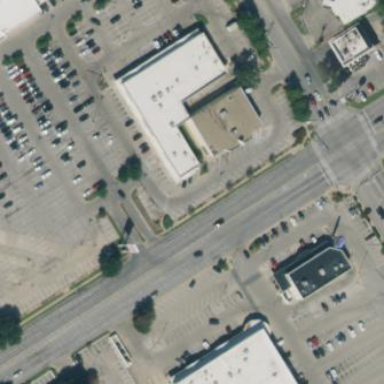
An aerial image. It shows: Retail building.